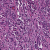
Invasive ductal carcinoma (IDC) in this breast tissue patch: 1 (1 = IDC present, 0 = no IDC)